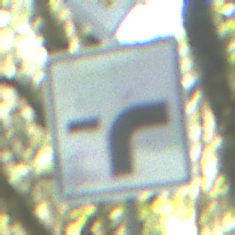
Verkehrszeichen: VerlaufVorfahrtsstrasse9
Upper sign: Vorfahrtsstrasse
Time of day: Midday
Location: Outdoor (Nature)
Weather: Clear
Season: NotSpecified
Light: Natural